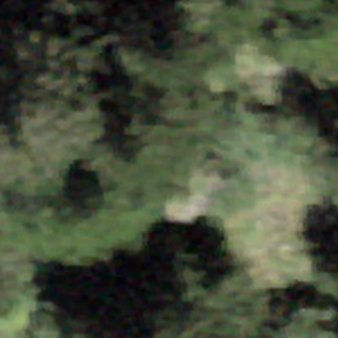
Label: other